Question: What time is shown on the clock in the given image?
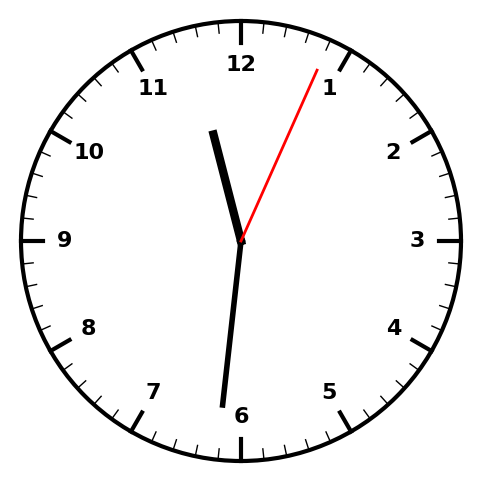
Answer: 11:31:04